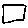
Label: square